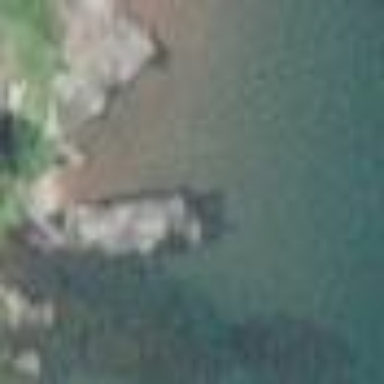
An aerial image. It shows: Natural rock reef.